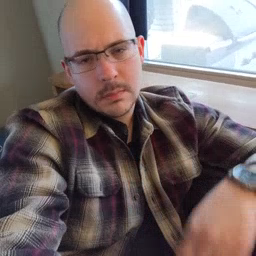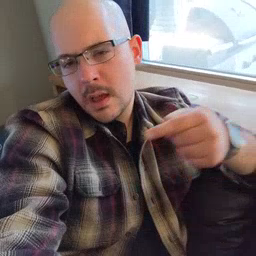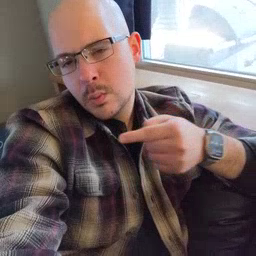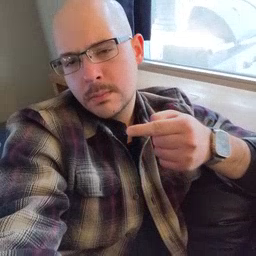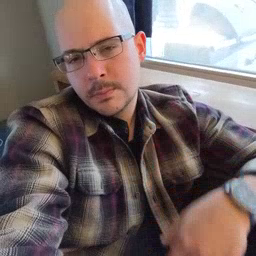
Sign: owie